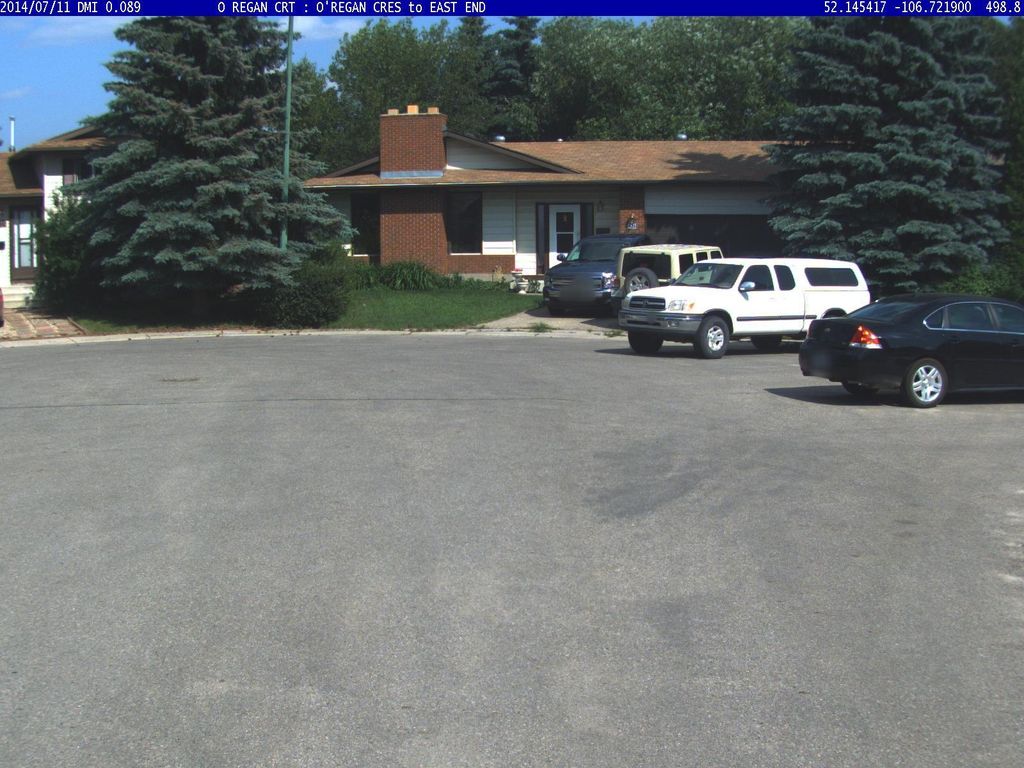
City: saskatoon